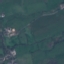
Land use / land cover class: Pasture